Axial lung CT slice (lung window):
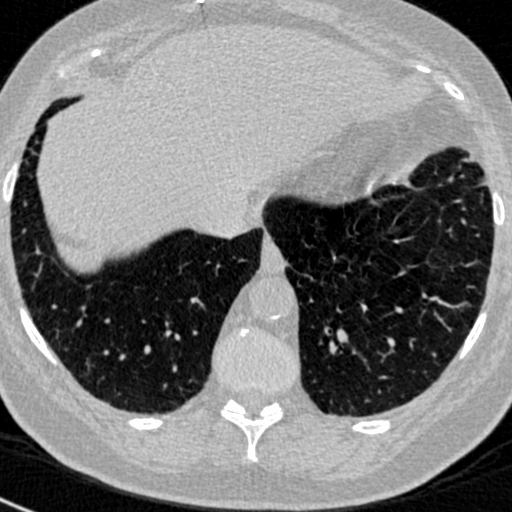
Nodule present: no